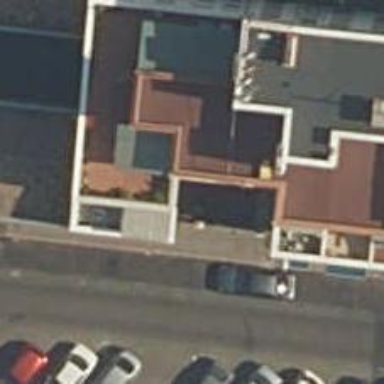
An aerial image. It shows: Café.